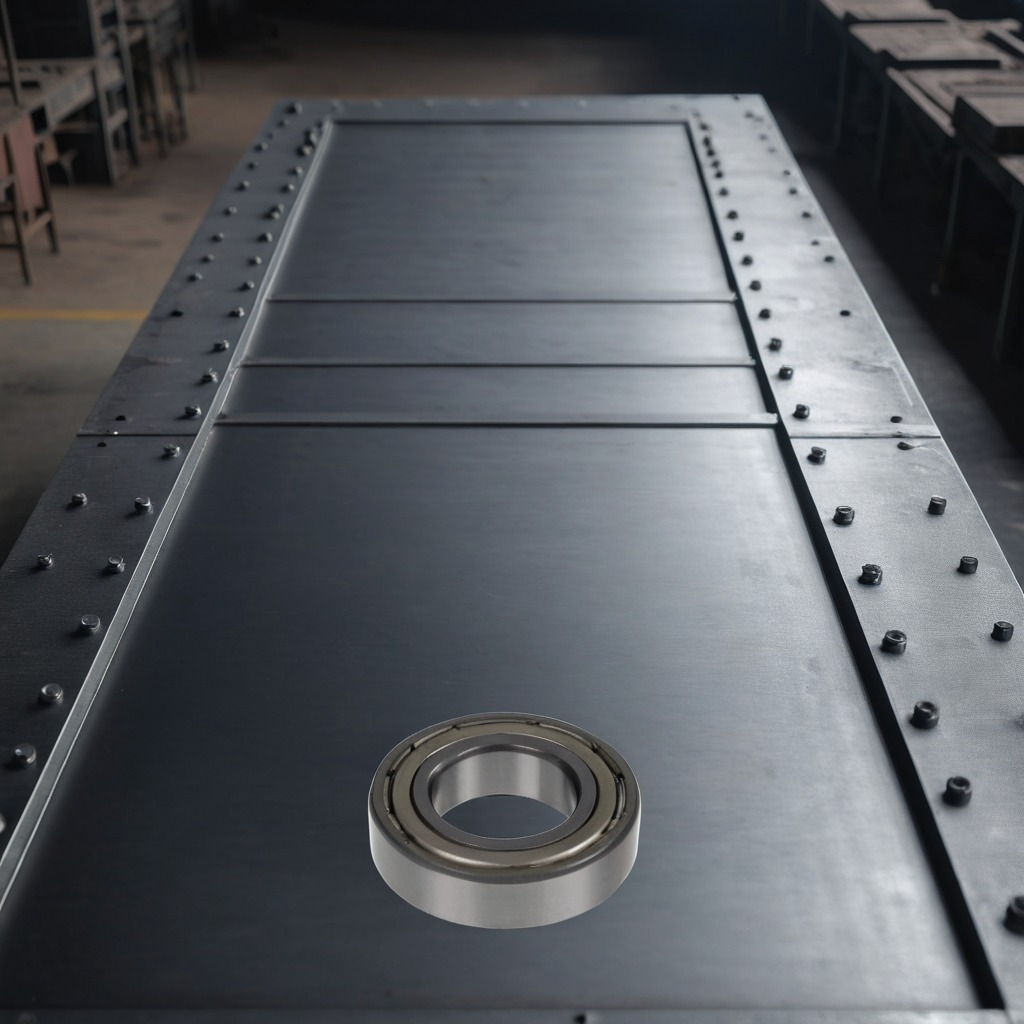
A metal ball bearing is lying on the cold steel table in a mining workshop.